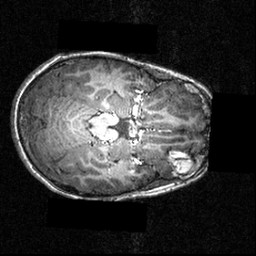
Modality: T1w
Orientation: axial
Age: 12
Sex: male
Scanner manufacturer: siemens
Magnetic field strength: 3.951 T
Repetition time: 1.5 s
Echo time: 0.00335 s